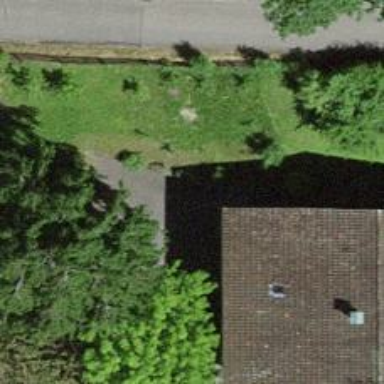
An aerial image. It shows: Driveway.